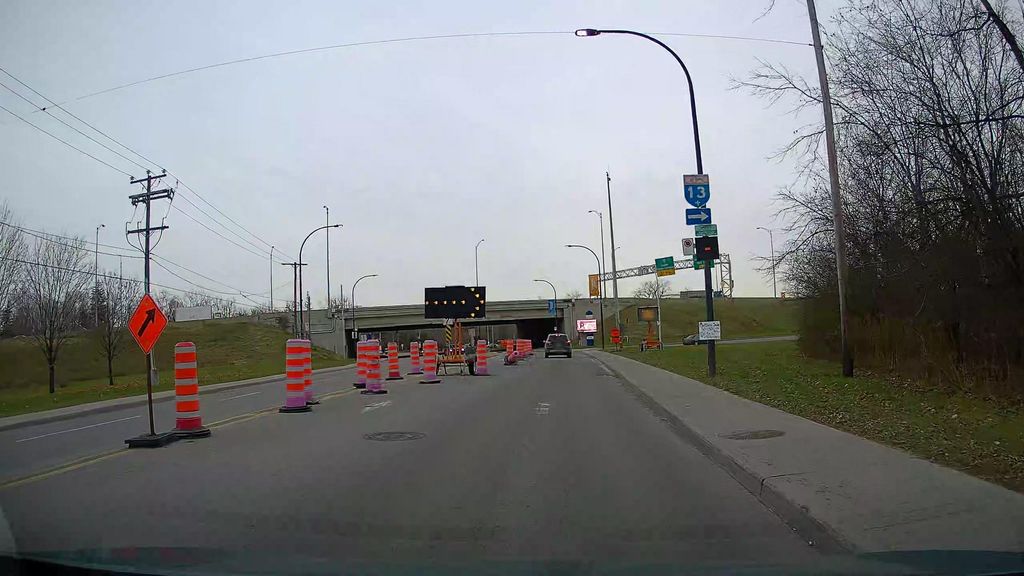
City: montreal